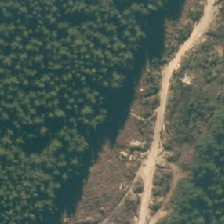
Land cover: grose_broom